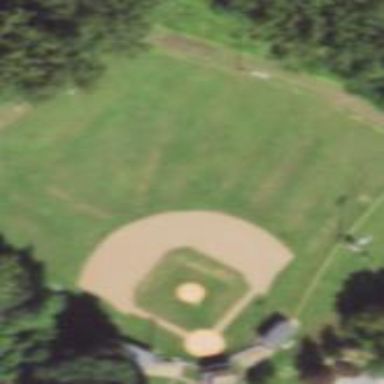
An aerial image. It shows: Baseball pitch for leisure and sports activities.